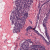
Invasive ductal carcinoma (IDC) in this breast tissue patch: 0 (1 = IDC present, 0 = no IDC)